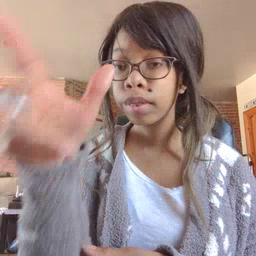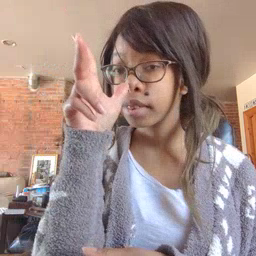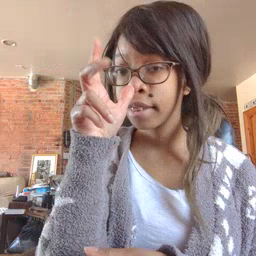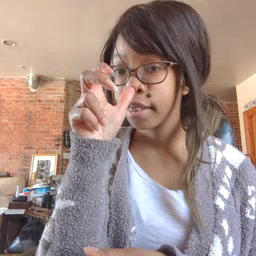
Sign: bug